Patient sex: M
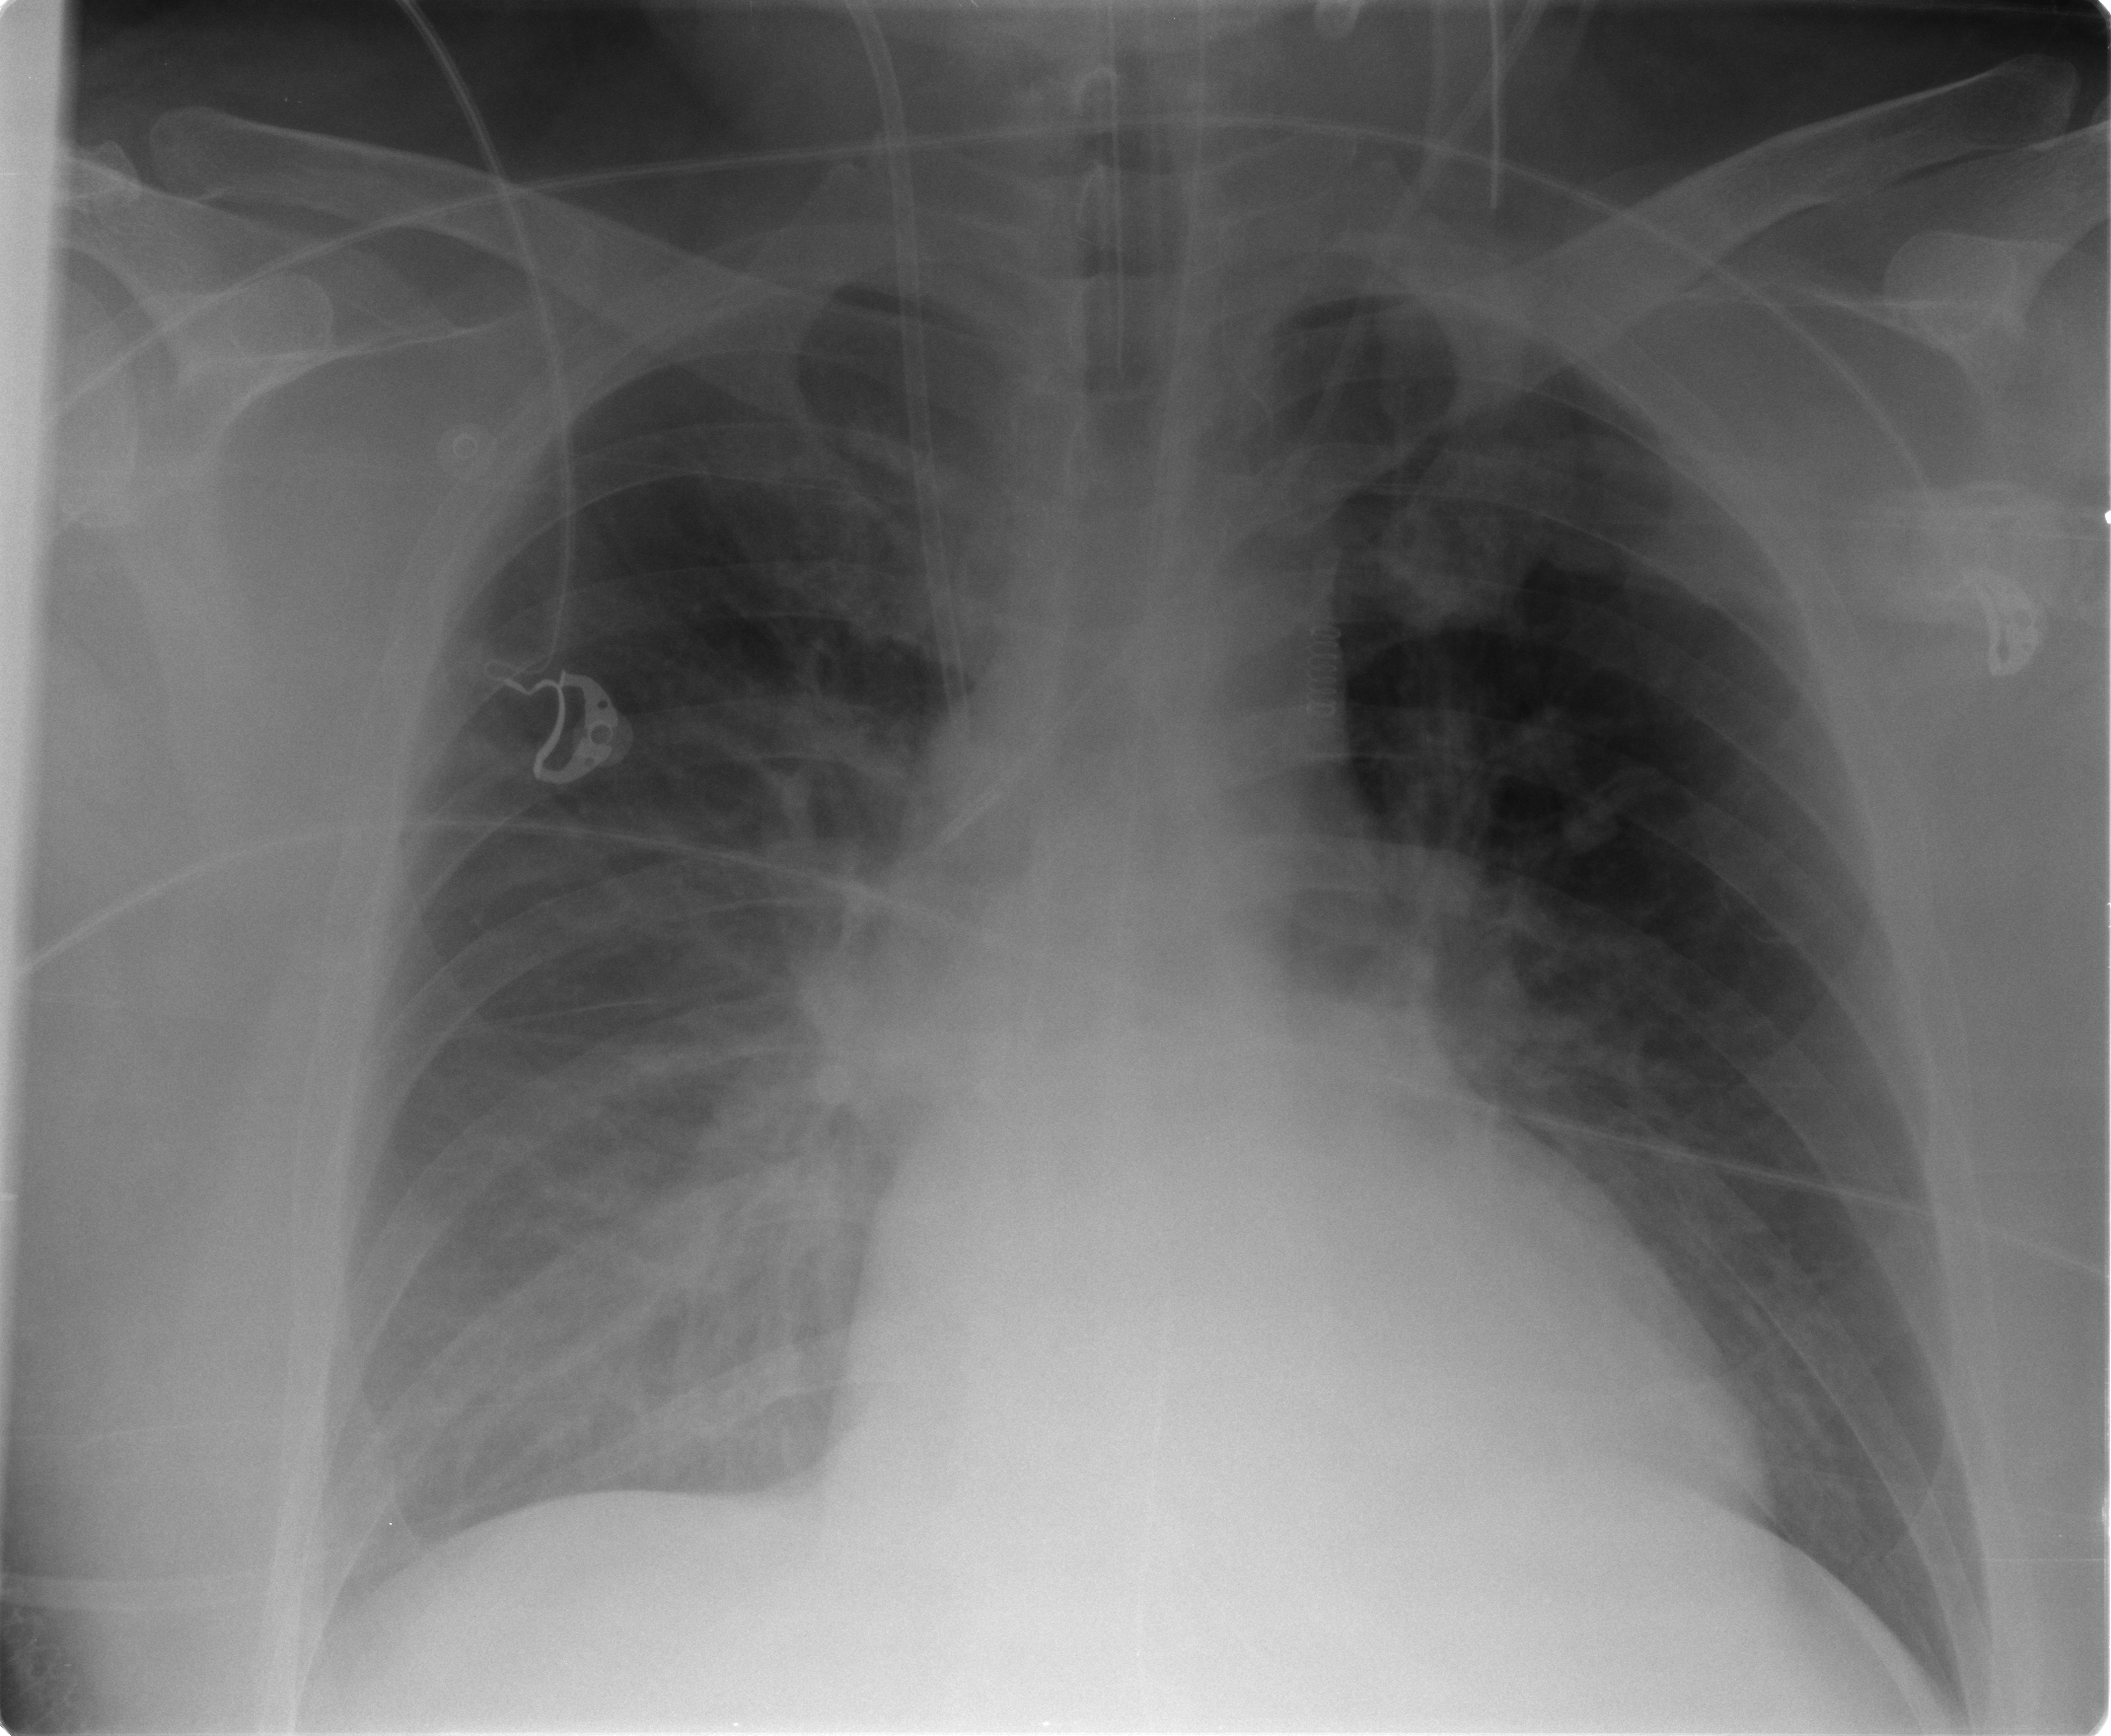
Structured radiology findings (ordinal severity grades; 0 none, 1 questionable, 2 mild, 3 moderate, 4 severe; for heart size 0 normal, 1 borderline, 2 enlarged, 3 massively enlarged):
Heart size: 1
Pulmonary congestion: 2
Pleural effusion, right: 1
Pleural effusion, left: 1
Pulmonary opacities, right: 2
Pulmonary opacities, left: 3
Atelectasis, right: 2
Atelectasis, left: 2